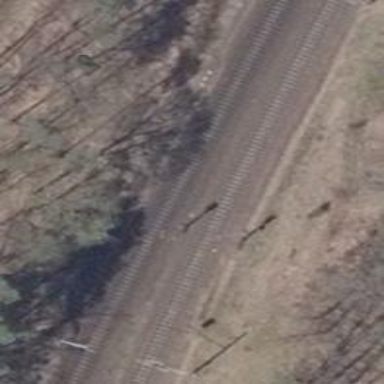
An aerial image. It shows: Railway signal.